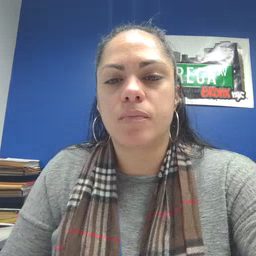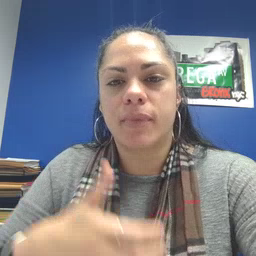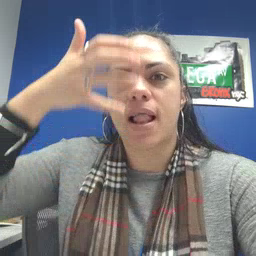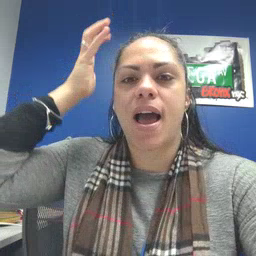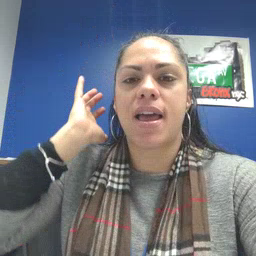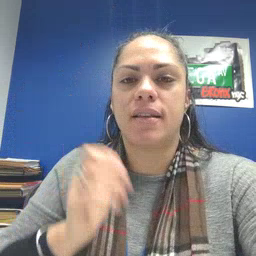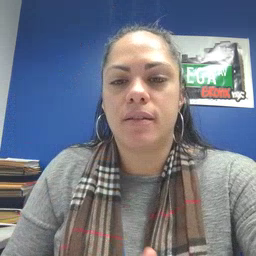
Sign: lion